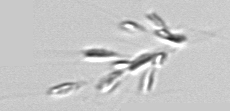
Label: Dinobryon